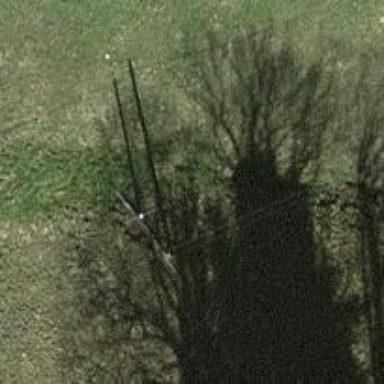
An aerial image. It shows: Power pole.